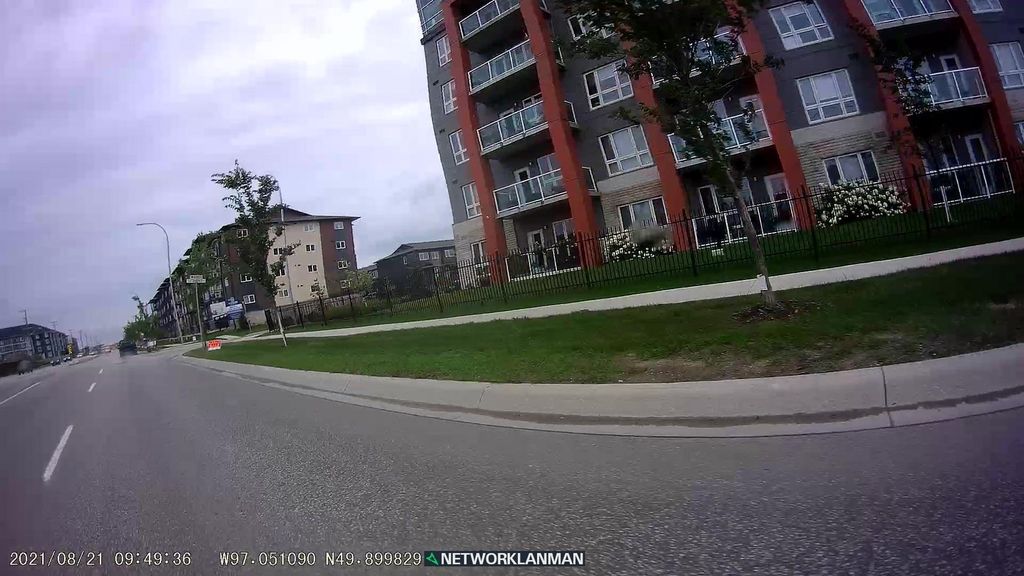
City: winnipeg